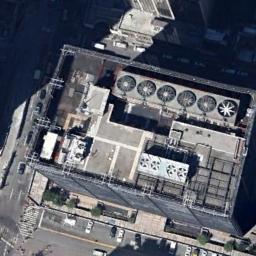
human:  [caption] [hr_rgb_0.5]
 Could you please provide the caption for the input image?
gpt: The commercial area is near the road with many cars .

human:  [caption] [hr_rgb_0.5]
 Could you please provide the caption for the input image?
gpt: In a commercial district there is a tall building and several roads with many cars .

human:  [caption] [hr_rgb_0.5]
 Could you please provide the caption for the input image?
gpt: A commercial area with a rectangular building is surrounded by some roads .

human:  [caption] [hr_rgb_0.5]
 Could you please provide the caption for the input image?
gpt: The buildings in the business district are large .

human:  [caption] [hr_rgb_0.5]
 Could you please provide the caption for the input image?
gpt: A building at the corner on a commercial area .